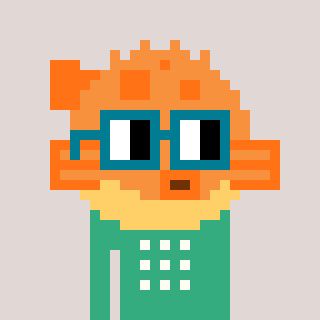
a pixel art character with square dark green glasses, a pufferfish-shaped head and a teal-colored body on a warm background